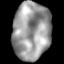
Tissue: lung
Cell type: Epithelial cells
Senescence score: 0.2089
Nuclear area (px): 2121
Mean DAPI intensity: 154.957